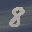
Label: 8